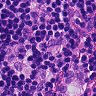
Metastatic tissue present: yes